Field crop: tomato
Growth stage: 1
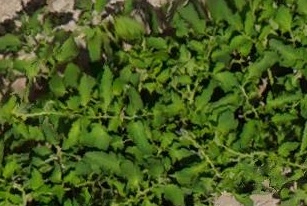
Species: tomato